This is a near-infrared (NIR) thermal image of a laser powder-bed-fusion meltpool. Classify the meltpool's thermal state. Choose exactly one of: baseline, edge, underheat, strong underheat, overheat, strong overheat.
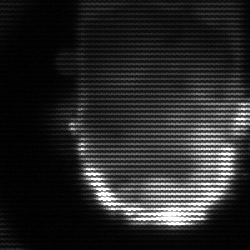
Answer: baseline